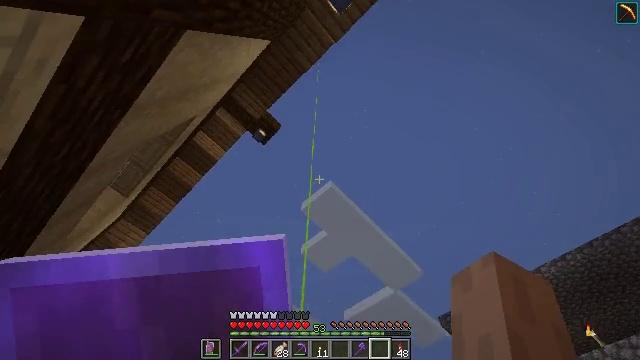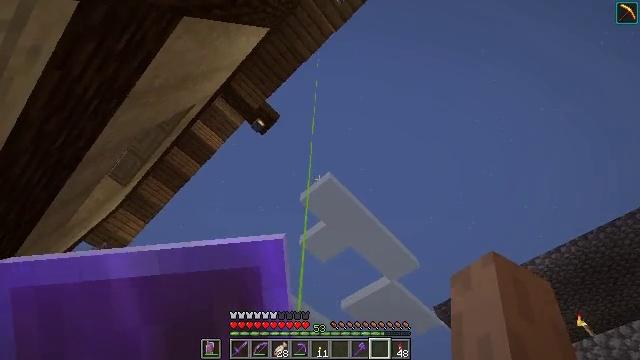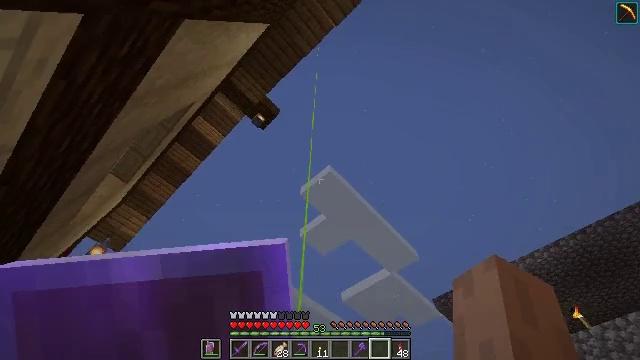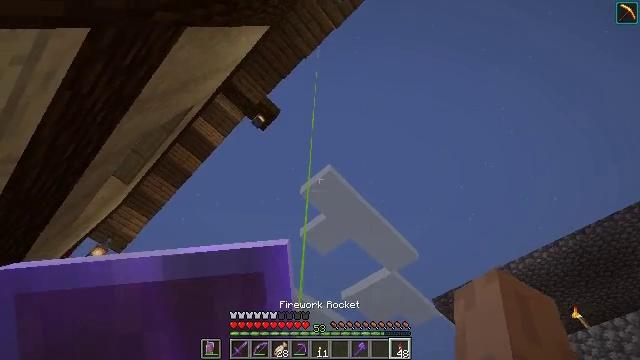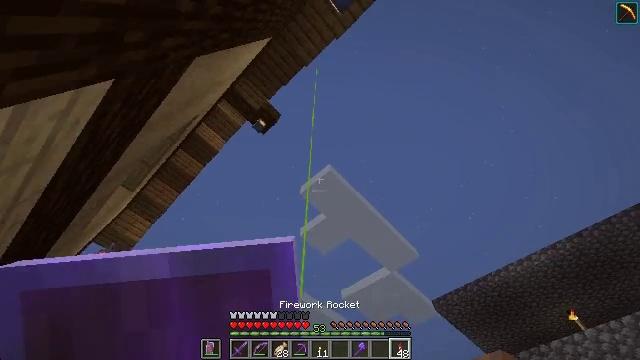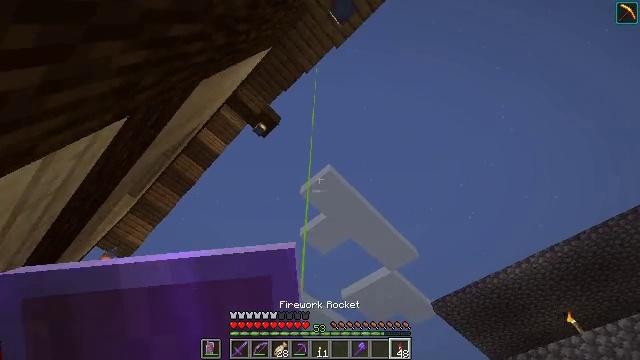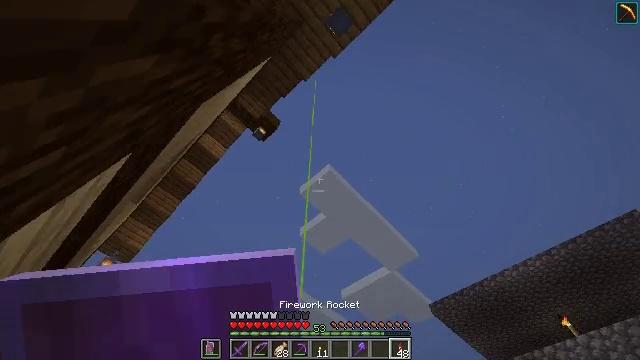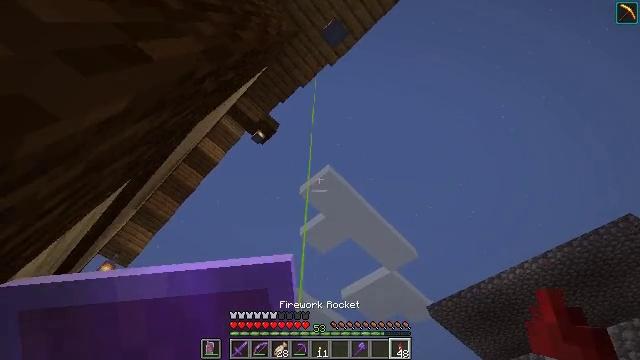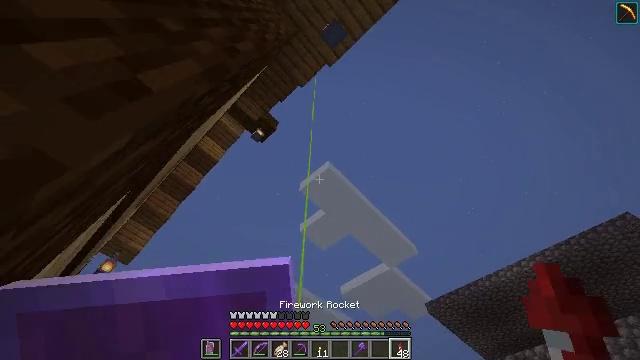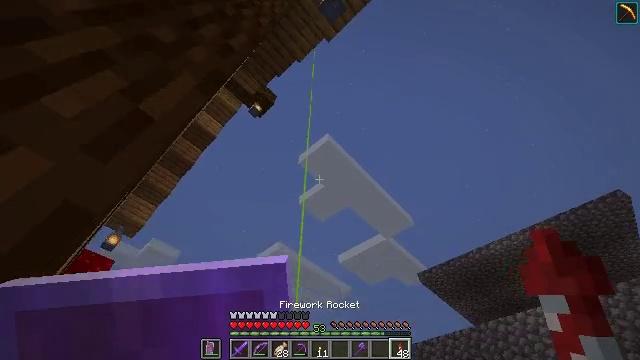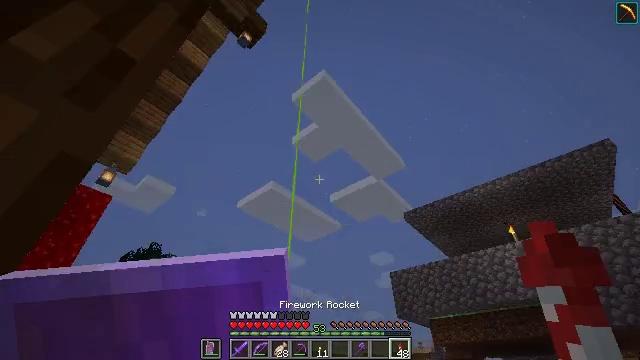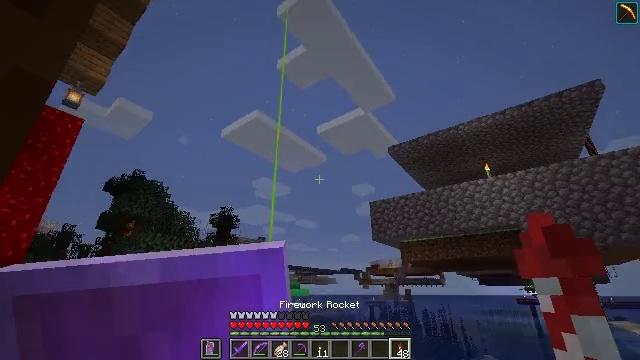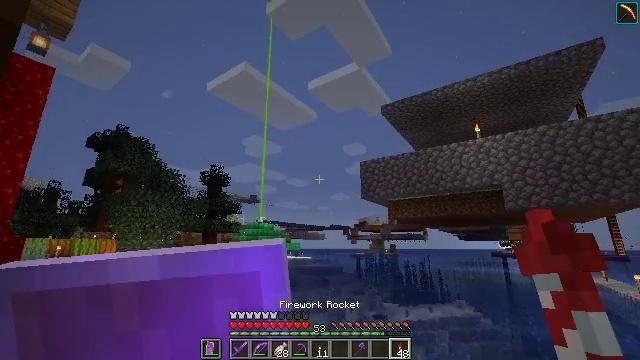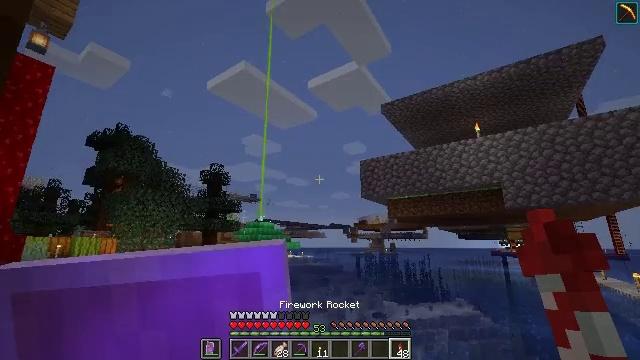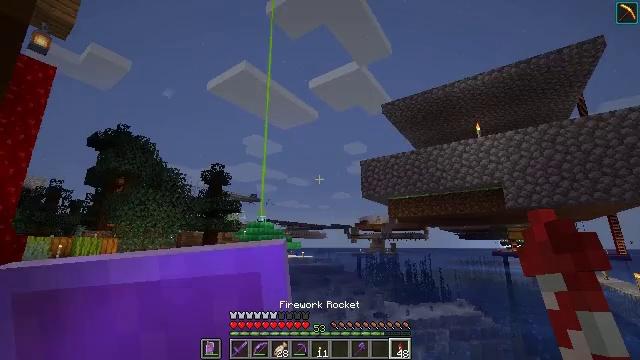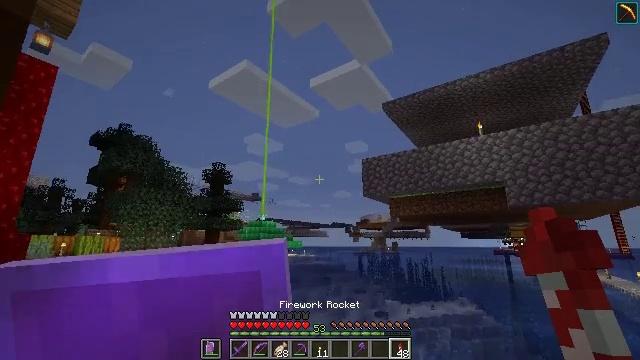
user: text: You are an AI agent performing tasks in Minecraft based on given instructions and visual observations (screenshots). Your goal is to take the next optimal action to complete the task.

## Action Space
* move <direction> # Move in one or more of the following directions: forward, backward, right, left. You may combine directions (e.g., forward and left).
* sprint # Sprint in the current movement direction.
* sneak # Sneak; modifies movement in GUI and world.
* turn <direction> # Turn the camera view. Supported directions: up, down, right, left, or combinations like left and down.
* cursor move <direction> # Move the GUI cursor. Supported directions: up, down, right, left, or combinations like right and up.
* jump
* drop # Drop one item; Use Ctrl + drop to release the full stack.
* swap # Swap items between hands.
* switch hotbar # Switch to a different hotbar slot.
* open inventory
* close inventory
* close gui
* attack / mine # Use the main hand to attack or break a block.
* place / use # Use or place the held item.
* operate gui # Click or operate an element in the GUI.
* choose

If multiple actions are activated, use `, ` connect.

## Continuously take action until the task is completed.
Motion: motion action
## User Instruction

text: Attack the polished andesite stairs to gather.
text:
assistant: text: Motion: turn down
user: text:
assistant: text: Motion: move back, turn down
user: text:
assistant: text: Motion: move back
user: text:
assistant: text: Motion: move back
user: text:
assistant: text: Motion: move back
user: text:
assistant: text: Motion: move back
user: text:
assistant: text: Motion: move back
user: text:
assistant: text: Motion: move back
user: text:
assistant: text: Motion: turn down
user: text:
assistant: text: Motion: turn right and down
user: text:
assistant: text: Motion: turn right and down
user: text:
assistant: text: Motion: turn right and down
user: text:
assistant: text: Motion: no_op
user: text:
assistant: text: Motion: no_op
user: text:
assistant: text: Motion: no_op
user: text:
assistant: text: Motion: no_op
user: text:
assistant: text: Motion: no_op
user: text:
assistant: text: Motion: no_op
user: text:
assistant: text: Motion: no_op
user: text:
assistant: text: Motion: turn left and down
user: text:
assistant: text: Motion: turn left and down
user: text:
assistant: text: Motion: turn left and down
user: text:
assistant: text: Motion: turn down
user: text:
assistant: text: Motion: no_op
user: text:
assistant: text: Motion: no_op
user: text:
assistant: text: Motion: move right
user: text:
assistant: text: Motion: move right
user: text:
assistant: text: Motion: move right
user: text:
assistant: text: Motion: no_op
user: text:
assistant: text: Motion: turn left